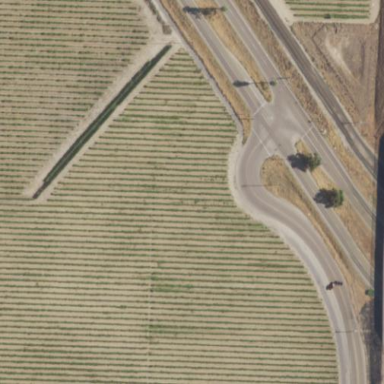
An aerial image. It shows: Vineyard.